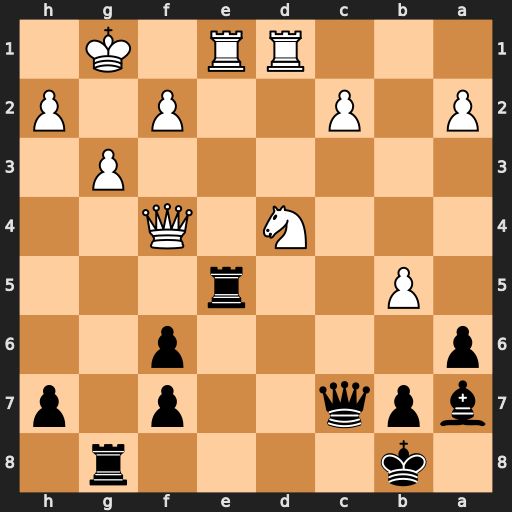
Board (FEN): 1k4r1/bpq2p1p/p4p2/1P2r3/3N1Q2/6P1/P1P2P1P/3RR1K1
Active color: b
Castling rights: -
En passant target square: -
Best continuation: Rxe1+ Rxe1 Qxf4